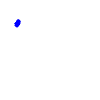
Particle: kaon